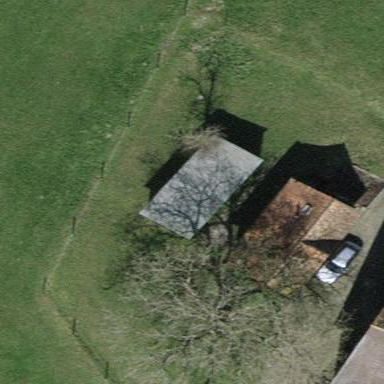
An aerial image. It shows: Shed building.